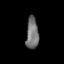
Tissue: lung
Cell type: Epithelial cells
Senescence score: 0.2198
Nuclear area (px): 387
Mean DAPI intensity: 114.023